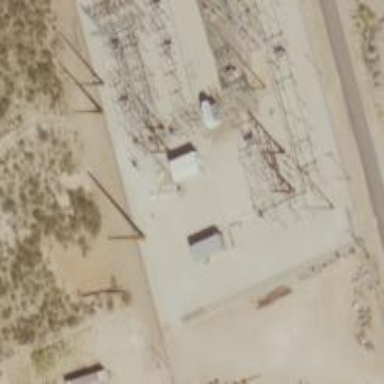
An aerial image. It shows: Switch used for power control.